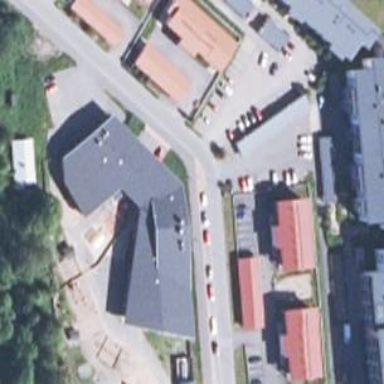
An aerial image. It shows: Kindergarten.